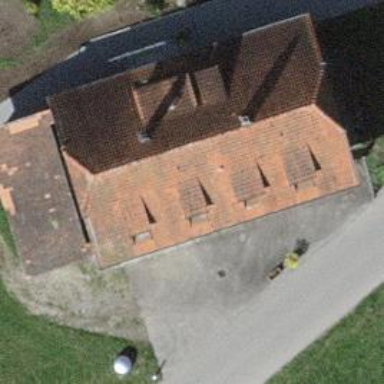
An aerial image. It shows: Simple house.